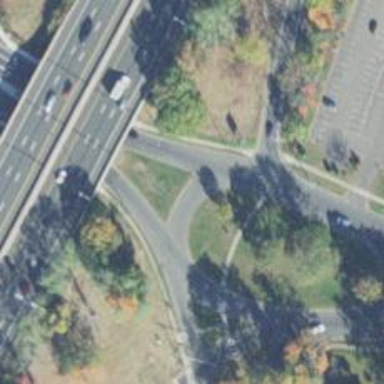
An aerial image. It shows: Secondary road with asphalt surface. The road intersects at circular junction.